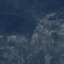
Land use / land cover: HerbaceousVegetation